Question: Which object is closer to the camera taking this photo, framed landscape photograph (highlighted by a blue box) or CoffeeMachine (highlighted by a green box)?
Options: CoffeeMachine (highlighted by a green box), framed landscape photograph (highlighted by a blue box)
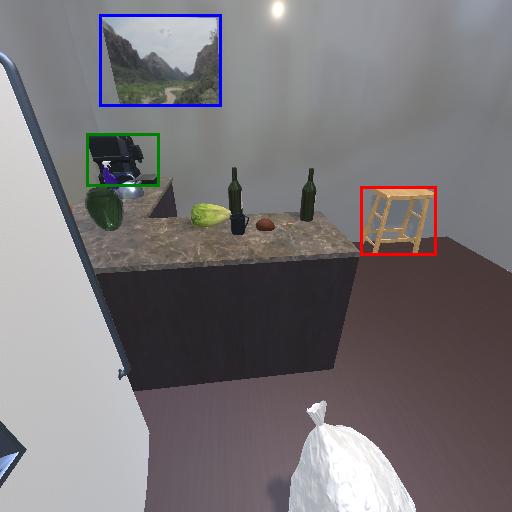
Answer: CoffeeMachine (highlighted by a green box)